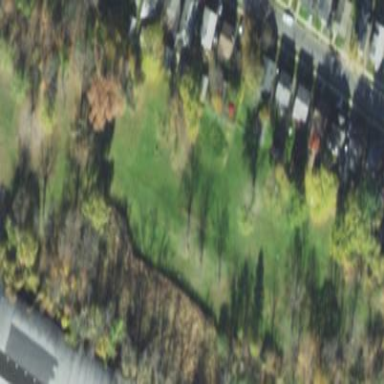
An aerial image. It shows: Park.